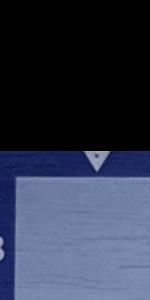
Label: Empty